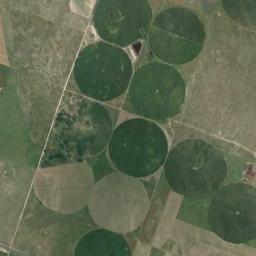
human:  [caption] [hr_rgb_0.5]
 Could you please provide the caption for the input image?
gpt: Dozens of neatly arranged circular farmlands mixed with green and khaki, .

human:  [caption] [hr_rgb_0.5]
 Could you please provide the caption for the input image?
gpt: Some green circle farmland are in the light green land .

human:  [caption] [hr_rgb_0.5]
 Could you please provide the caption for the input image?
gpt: Several green circular farmlands are neatly arranged on the ground .

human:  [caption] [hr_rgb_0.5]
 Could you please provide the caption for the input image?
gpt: There are round fields on the right .

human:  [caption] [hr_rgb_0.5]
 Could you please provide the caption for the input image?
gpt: There are some cultivated circular farmlands of the same size arranged neatly .